Question: I have a function that works perfectly when assigning it on a per-cell basis, but when I try to create an array using the map() function, cell values are not being read properly. Can anyone help on this?
I've tried to read up on this and it might have something to do with Google Sheets map() function not being able to handle certain scenarios because all calcs are being done server-side? Not sure.
Anyway, I'm trying to read dates from one column, and see whether there was a discount in another column, and based on the date and discount token "DSC", return a percent discount value: 25% for or 30% if between 2 dates.
Picture of no 30% values in 3rd column
Below is the code for the working function (assigned to each cell) and non-working map() function assigned to a range then a Google Sheets link:
'''
// ==================================== Using .map
/**
@customfunction
*/
function Disc_Perc_Map (input1, input2){ // input1 is product ID column, input2 is Date
var Date_1_a = Date.parse(String("1/3/2017")) ;// put start date of discount change here
var Date_1_b = Date.parse(String("1/4/2017")) ;// put end date of discount change here
var Disc_Def = .25;
var Disc_1 = .30;
if (input1.map){ // Checks if array
return input1.map(Disc_Perc_Map); // added along with added brace at end
} else {
// Main part of code
if (String(input1).indexOf(",") >-1) { // if there are commas
Cell_Array = input1.split(",");
Cell_Len = input1.split(',').length;
var Date_Num = Date.parse(String(input2));
if (Date_Num >= Date_1_a && Date_Num <= Date_1_b){
return Disc_1;
} else {
return Disc_Def;
}
} else { // if there are NO commas
return "";
//Cell_Len = 1;
}
}
}
// ==================================== without using .map
/**
@customfunction
*/
function Disc_Perc_No_Map(input1, input2) { // input1 is product ID column, input2 is Date
var Date_1_a = Date.parse(String("1/3/2017")) ;// put start date of discount change here
var Date_1_b = Date.parse(String("1/4/2017")) ;// put end date of discount change here
var Disc_Def = .25;
var Disc_1 = .30;
// Main part of code
if (String(input1).indexOf(",") > -1) { // if there are commas
Cell_Array = input1.split(",");
Cell_Len = input1.split(',').length;
var Date_Num = Date.parse(String(input2));
if (Date_Num >= Date_1_a && Date_Num <= Date_1_b){
return Disc_1;
} else {
return Disc_Def;
}
} else { // if there are NO commas
return "";
//Cell_Len = 1;
}
}
'''
<URL>
Any help great appreciated.
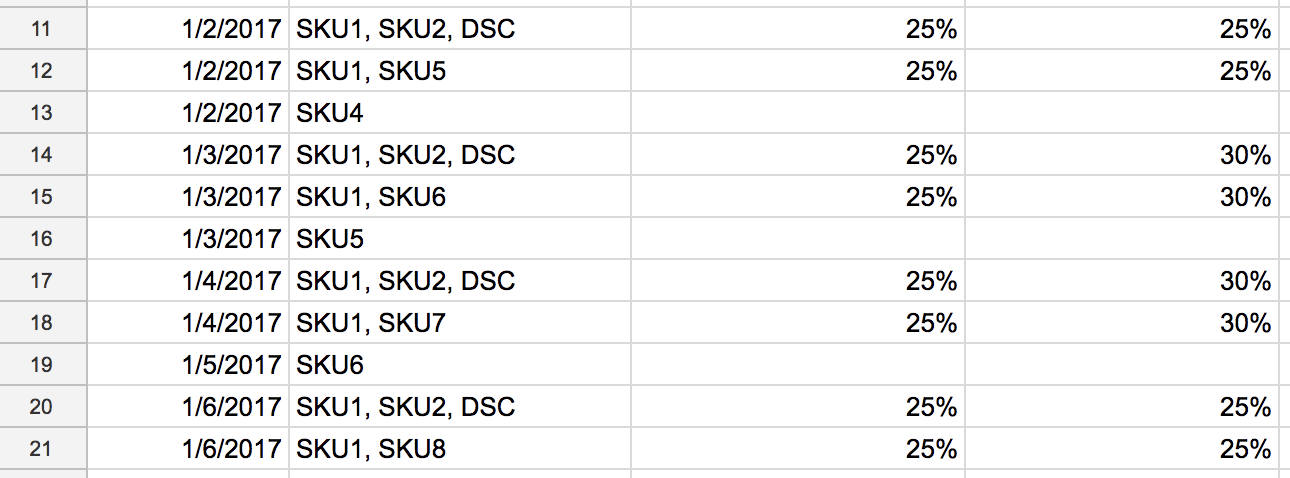
Answer: I think that the reason of issue is as follows.
- 'Disc_Perc_Map()''input2''input1.map()'- 'input2'
In order to avoid this issue, how about this modification?
### Modification points :
- 'input2'- 'input2'-
### Modified script :
'''
var cnt = -1; // Added
var input2bk; // Added
function Disc_Perc_Map (input1, input2){ // input1 is product ID column, input2 is Date
if (isNaN(input2)) input2bk = input2; // Added
var Date_1_a = Date.parse(String("1/3/2017")) ;// put start date of discount change here
var Date_1_b = Date.parse(String("1/4/2017")) ;// put end date of discount change here
var Disc_Def = .25;
var Disc_1 = .30;
if (input1.map){ // Checks if array
return input1.map(Disc_Perc_Map); // added along with added brace at end
} else {
cnt += 1; // Added
// Main part of code
if (String(input1).indexOf(",") > -1) { // if there are commas
Cell_Array = input1.split(",");
Cell_Len = input1.split(',').length;
var Date_Num = Date.parse(String(input2bk[cnt][0])); // Modified
if (Date_Num >= Date_1_a && Date_Num <= Date_1_b){
return Disc_1;
} else {
return Disc_Def;
}
} else { // if there are NO commas
return "";
//Cell_Len = 1;
}
}
}
'''
### Another pattern :
As an another pattern, how about this modification? This is also the same result with above.
'''
function Disc_Perc_Map (input1, input2) { // input1 is product ID column, input2 is Date
var Date_1_a = Date.parse(String("1/3/2017")) ;// put start date of discount change here
var Date_1_b = Date.parse(String("1/4/2017")) ;// put end date of discount change here
var Disc_Def = .25;
var Disc_1 = .30;
return input1.map(function(e, i) {
// Main part of code
if (String(e[0]).indexOf(",") > -1) { // if there are commas
Cell_Array = e[0].split(",");
Cell_Len = e[0].split(',').length;
var Date_Num = Date.parse(String(input2[i][0])); // Modified
if (Date_Num >= Date_1_a && Date_Num <= Date_1_b) {
return [Disc_1];
} else {
return [Disc_Def];
}
} else { // if there are NO commas
return [""];
//Cell_Len = 1;
}
});
}
'''
If I misunderstand your question, I'm sorry.